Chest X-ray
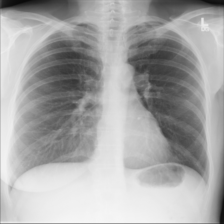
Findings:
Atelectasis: negative
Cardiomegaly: negative
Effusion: negative
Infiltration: negative
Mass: negative
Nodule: negative
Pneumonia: negative
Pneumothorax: negative
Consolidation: negative
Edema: negative
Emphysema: negative
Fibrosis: negative
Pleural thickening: negative
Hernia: negative